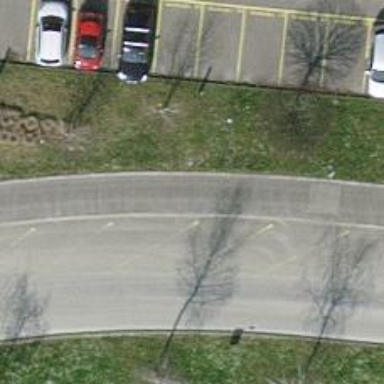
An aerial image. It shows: Asphalt sidewalk.